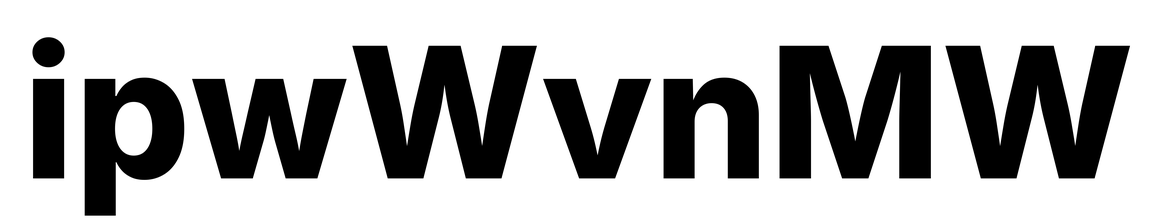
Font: Inter_ExtraBold